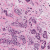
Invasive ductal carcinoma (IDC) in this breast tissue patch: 1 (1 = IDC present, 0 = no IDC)